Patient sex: F
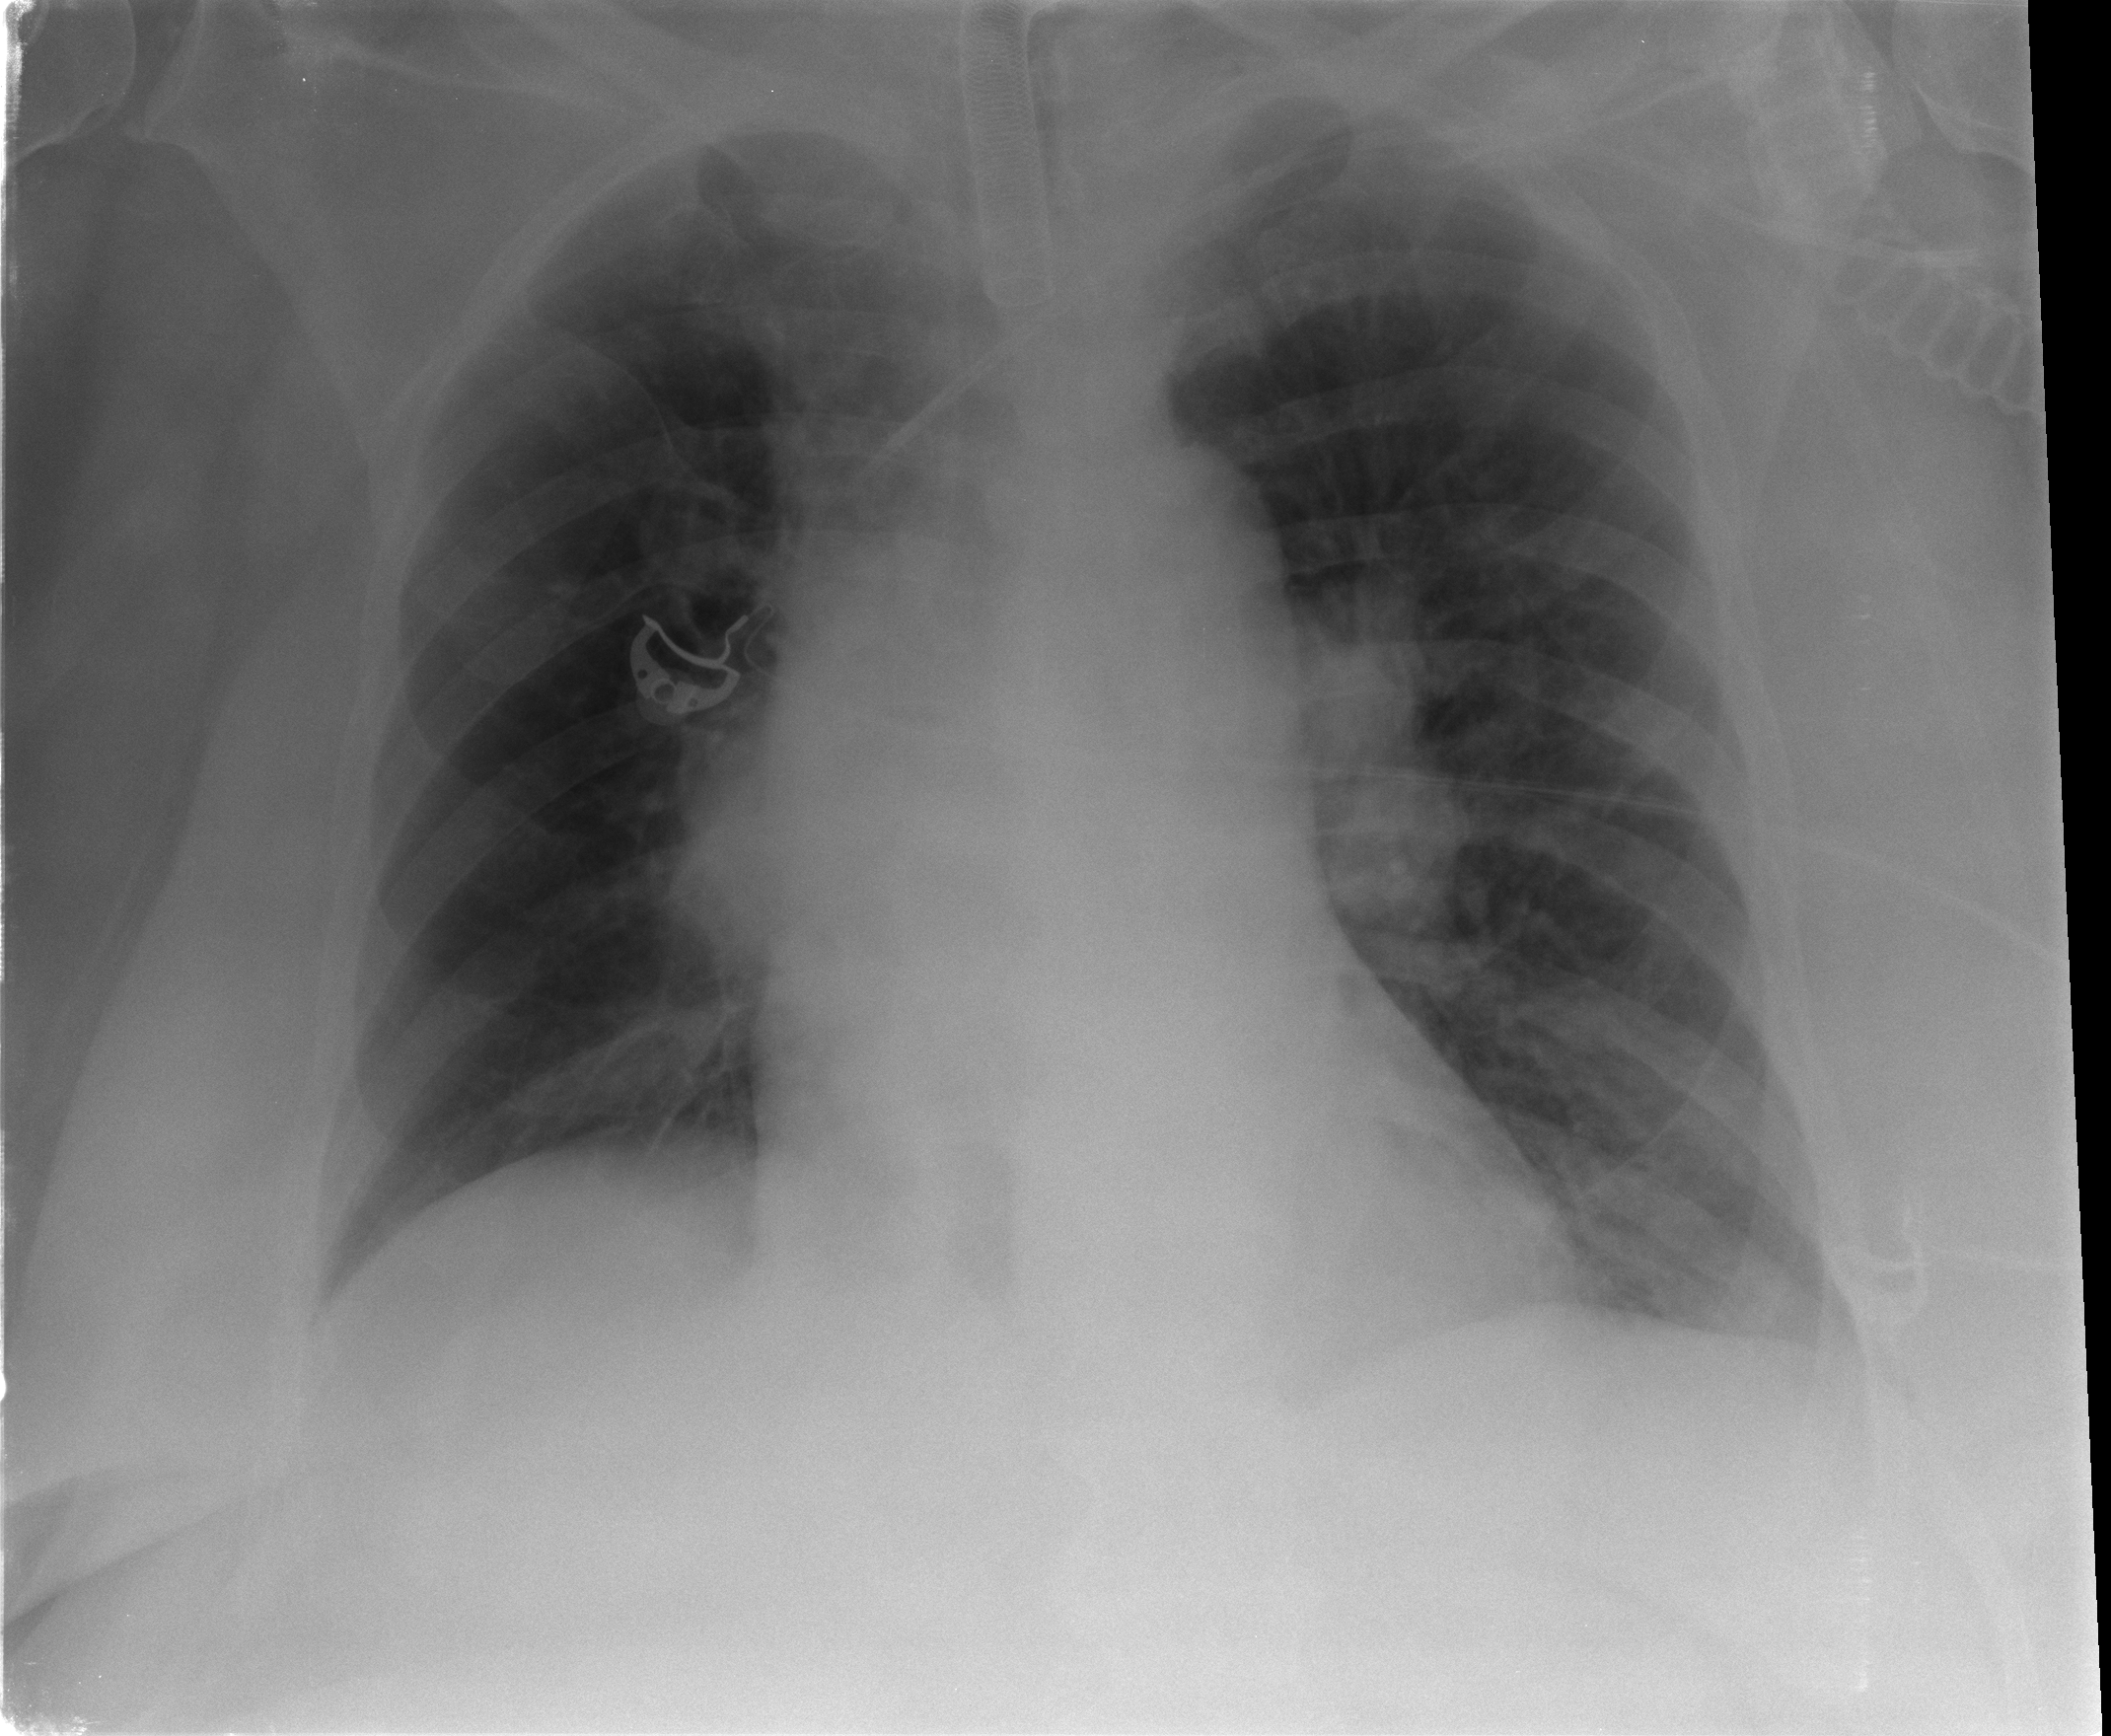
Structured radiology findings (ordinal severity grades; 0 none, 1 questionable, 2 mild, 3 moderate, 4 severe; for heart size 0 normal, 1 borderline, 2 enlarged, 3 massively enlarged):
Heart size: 2
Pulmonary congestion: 1
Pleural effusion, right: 0
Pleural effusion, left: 0
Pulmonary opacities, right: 0
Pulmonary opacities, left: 0
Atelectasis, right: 1
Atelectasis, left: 1